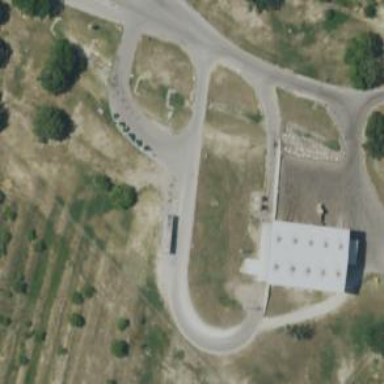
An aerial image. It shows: Recycling center located in landfill area.